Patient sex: M
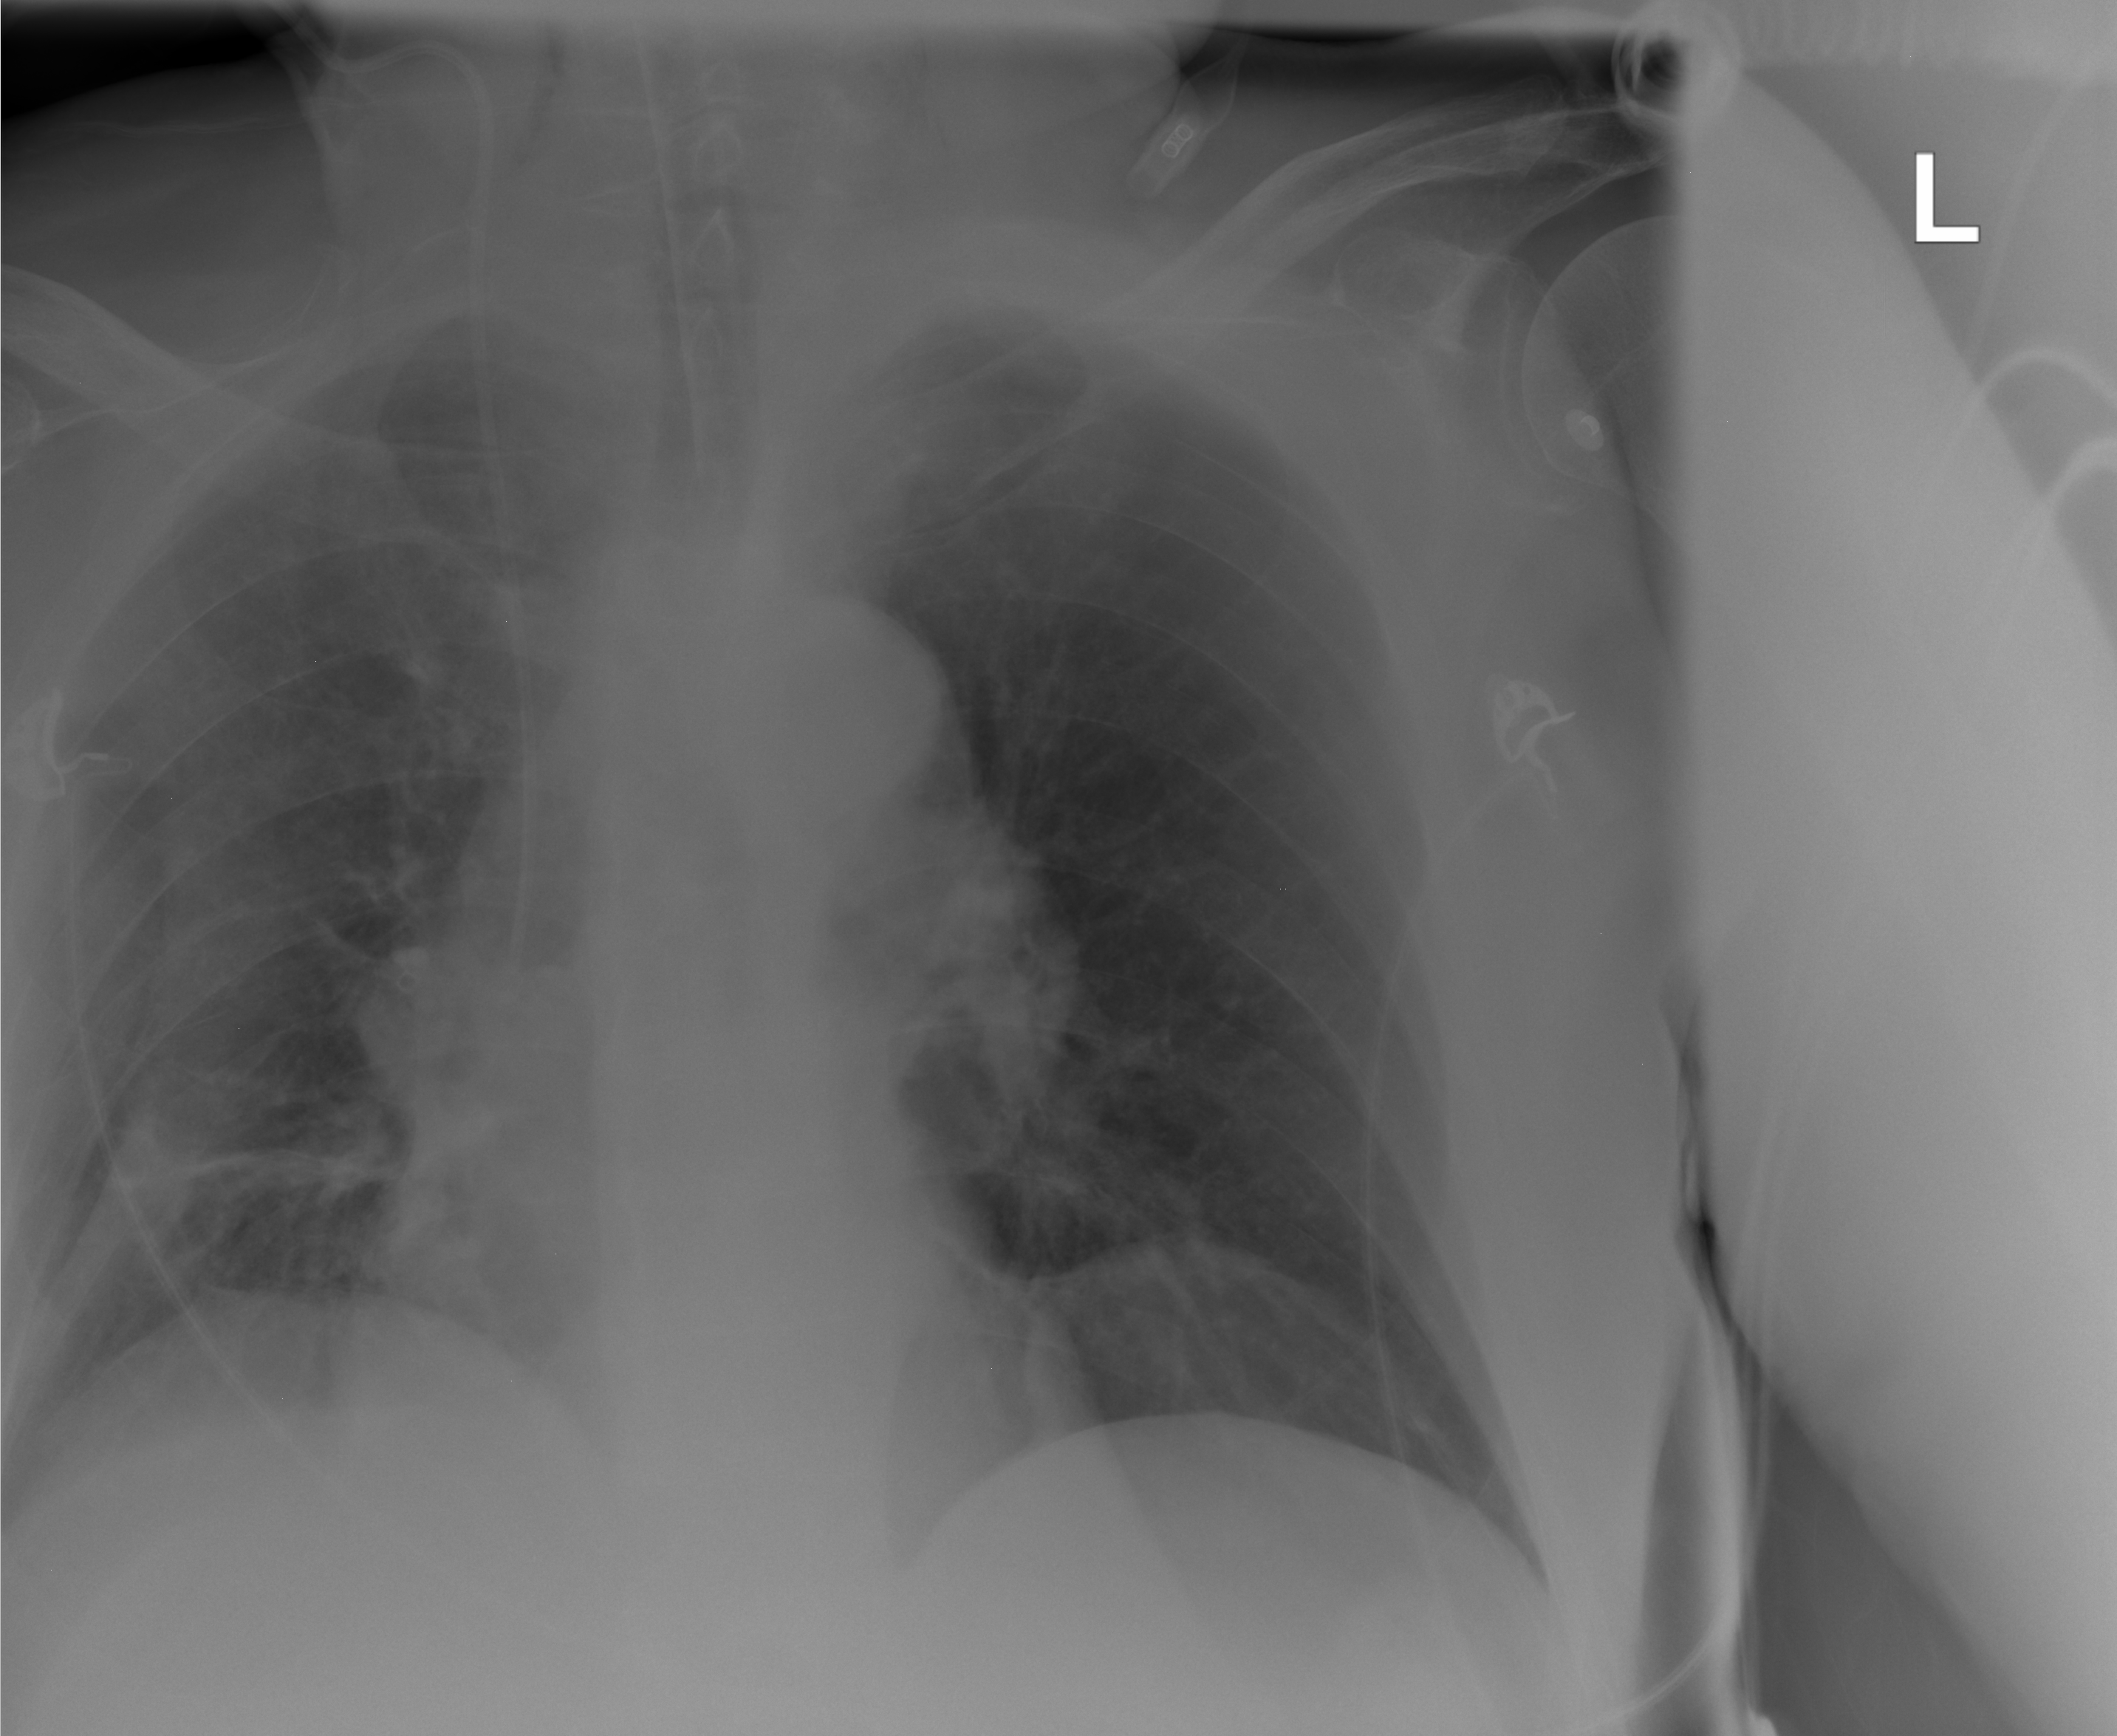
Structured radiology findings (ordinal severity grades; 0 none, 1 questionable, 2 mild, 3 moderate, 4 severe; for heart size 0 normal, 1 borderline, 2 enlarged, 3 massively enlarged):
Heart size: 0
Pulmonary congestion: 0
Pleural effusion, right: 0
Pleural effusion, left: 0
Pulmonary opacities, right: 0
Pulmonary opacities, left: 0
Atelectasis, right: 2
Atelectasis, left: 0